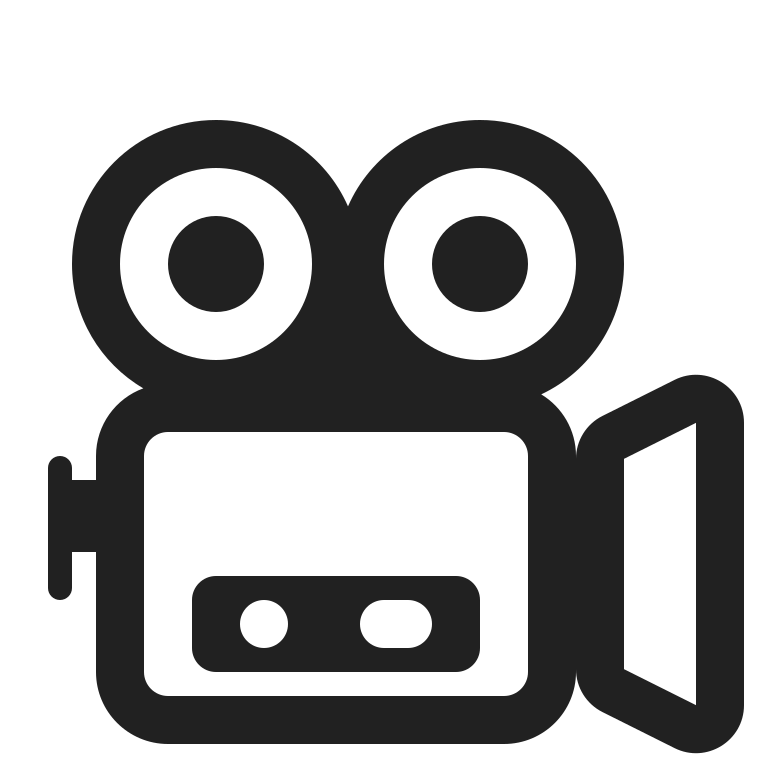
movie camera high contrast